Field crop: maize
Growth stage: 2
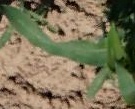
Species: maize